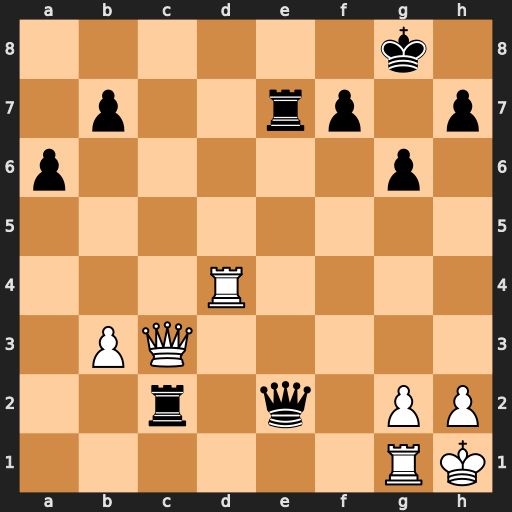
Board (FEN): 6k1/1p2rp1p/p5p1/8/3R4/1PQ5/2r1q1PP/6RK
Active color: w
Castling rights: -
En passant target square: -
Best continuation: Rd8+ Re8 Rxe8+ Qxe8 Qxc2